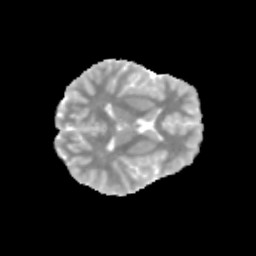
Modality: MD
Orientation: axial
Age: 10
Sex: male
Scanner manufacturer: siemens
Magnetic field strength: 3 T
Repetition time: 3.8 s
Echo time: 0.07 s